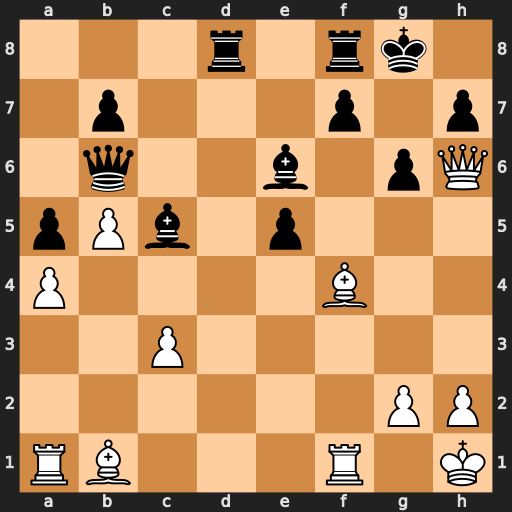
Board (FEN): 3r1rk1/1p3p1p/1q2b1pQ/pPb1p3/P4B2/2P5/6PP/RB3R1K
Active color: w
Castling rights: -
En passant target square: -
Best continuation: Bxe5 f6 Bxg6